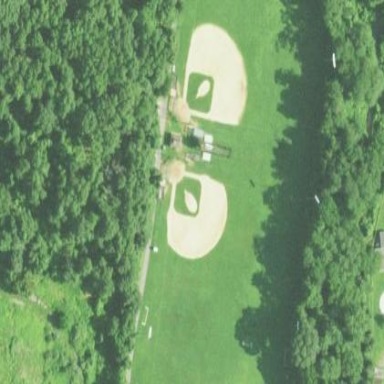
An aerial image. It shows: Baseball pitch for leisure land.